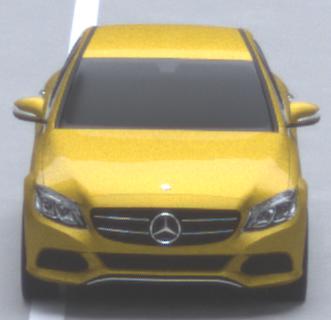
Make: Mercedes-Benz
Model: C 160
Detailed model: C-Class (205) Limousine
Model produced from: 2015/04
Model produced until: 2018/04
Doors: 4
Color: yellow
Road condition: dry road
Daytime: midday
Contrast: low contrast